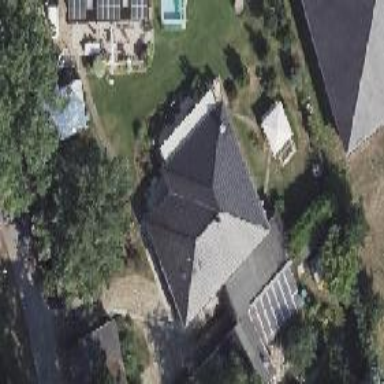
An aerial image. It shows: Detached building with hipped roof shape.